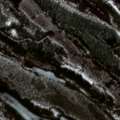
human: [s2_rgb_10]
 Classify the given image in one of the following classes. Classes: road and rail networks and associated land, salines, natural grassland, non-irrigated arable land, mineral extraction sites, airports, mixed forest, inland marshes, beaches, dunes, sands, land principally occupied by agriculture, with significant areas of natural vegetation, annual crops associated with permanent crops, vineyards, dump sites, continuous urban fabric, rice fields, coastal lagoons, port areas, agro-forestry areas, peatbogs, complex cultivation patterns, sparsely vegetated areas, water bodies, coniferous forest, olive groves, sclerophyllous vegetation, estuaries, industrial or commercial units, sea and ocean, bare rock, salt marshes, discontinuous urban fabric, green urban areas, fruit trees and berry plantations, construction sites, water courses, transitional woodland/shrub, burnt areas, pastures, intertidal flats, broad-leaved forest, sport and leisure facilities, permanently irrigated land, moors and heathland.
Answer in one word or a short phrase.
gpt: coniferous forest, transitional woodland/shrub, water bodies